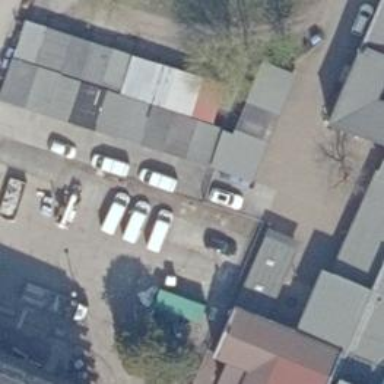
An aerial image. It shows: Parking area surfaced with paving stones.